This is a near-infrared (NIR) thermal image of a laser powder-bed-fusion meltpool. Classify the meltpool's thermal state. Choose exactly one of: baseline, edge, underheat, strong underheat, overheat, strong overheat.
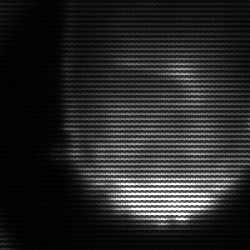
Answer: edge